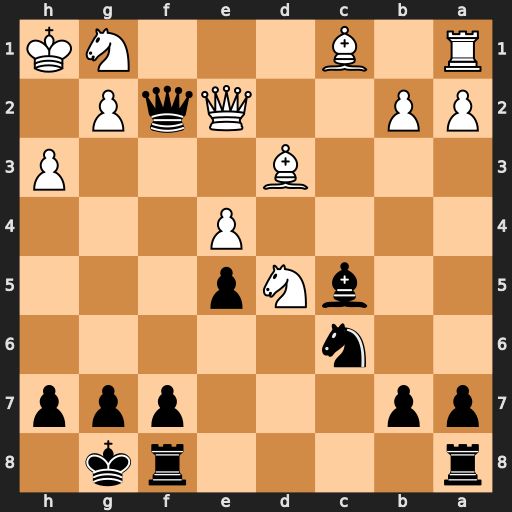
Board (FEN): r4rk1/pp3ppp/2n5/2bNp3/4P3/3B3P/PP2QqP1/R1B3NK
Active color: b
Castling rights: -
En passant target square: -
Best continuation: Qxg1#